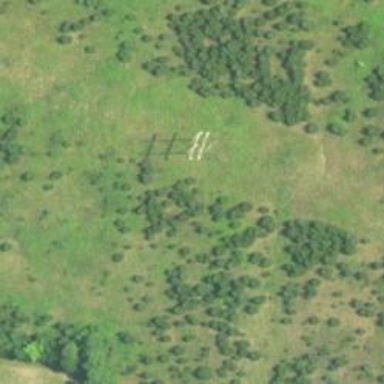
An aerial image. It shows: H-frame designed tower for power lines.